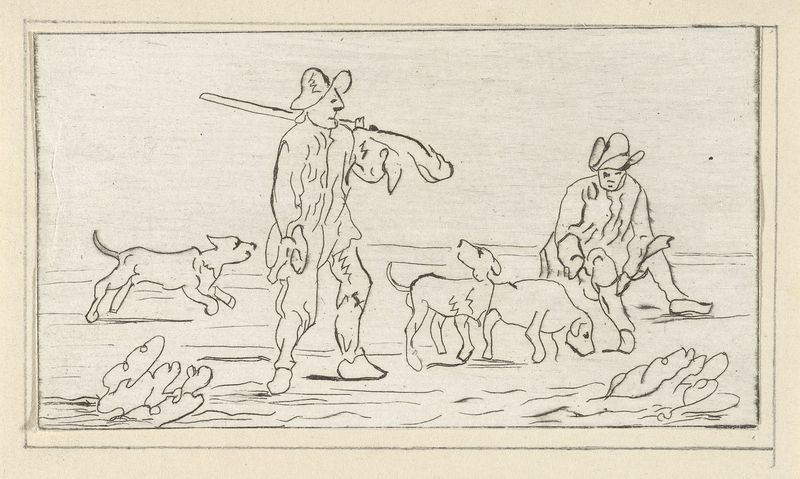
Titel: Twee jagers met drie jachthonden
Künstler: Jacob Hoolaart
Standort: Amsterdam
Institution: Rijksmuseum
Schlagwörter: hat, men, people, white, black, gray, grey, nose, seated, sitting, three, two, wooden, blanc, noir, chapeau, hand, chien, man, field, peasant, grass, bushes, plants, drawing, black and white, dog, dogs, hats, line, sketch, tail, boots, pair, pen, chasse, abstract, small, shoulder, ink, esquisse, shoes, pencil, legs, lines, bush, shrub, chasseur, fusil, shrubs, humans, standing, comic, kill, amitié, gun, barrel, hunter, simple, rifle, hunting, musket, hunt, dimanche, line drawing, low horizon, muzzle, cowboy, lineart, mounted, hunters, tails, cops, tranquilité, patrol, partie de chasse, tranquilié, sniff, sniffing, huntings, retrieve, black and whhite, kuzzle, muzzlebarrel, twopeople